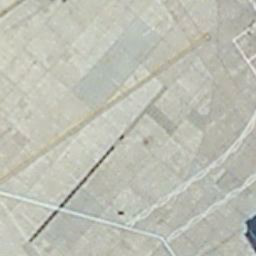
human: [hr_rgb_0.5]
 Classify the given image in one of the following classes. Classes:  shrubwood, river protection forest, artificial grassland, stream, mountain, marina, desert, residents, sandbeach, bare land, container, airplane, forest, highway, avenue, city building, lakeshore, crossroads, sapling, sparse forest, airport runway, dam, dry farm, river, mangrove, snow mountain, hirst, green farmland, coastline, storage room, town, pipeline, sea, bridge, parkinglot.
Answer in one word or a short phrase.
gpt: airport runway